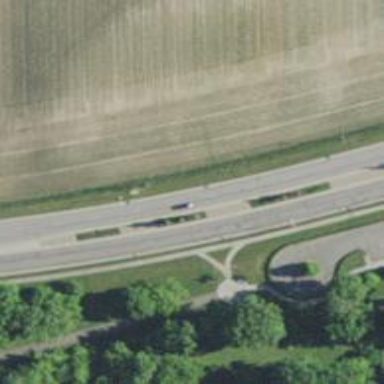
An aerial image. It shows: Tertiary road.